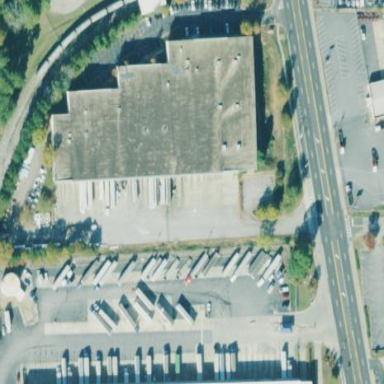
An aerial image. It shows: Warehouse.